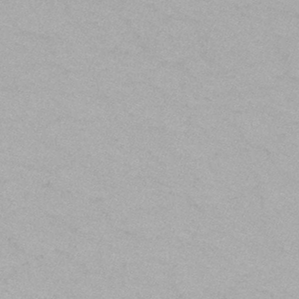
Label: frost